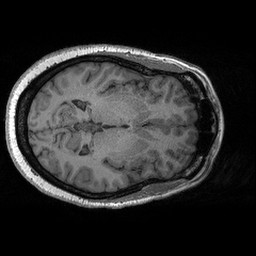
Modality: T1w
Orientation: axial
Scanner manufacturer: siemens
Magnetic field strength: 3 T
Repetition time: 2.3 s
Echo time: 0.00298 s